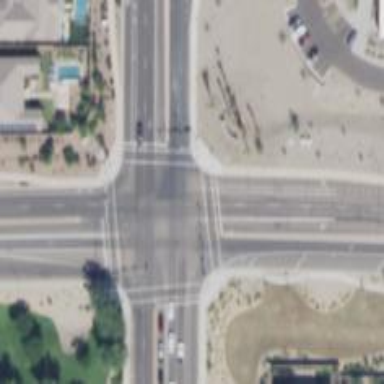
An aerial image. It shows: Unmarked road crossing.